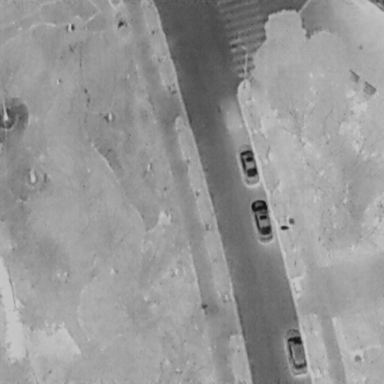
There are three Cars in the infrared image.